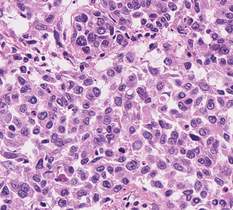
Tumor epithelial tissue: yes
Tumor-associated stroma tissue: no
Normal tissue: no